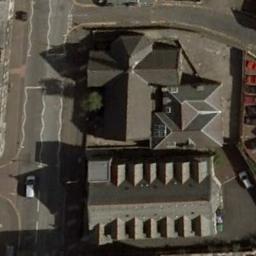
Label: church